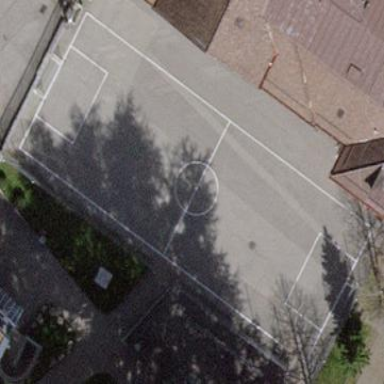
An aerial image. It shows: Paved soccer pitch for leisure land activities.